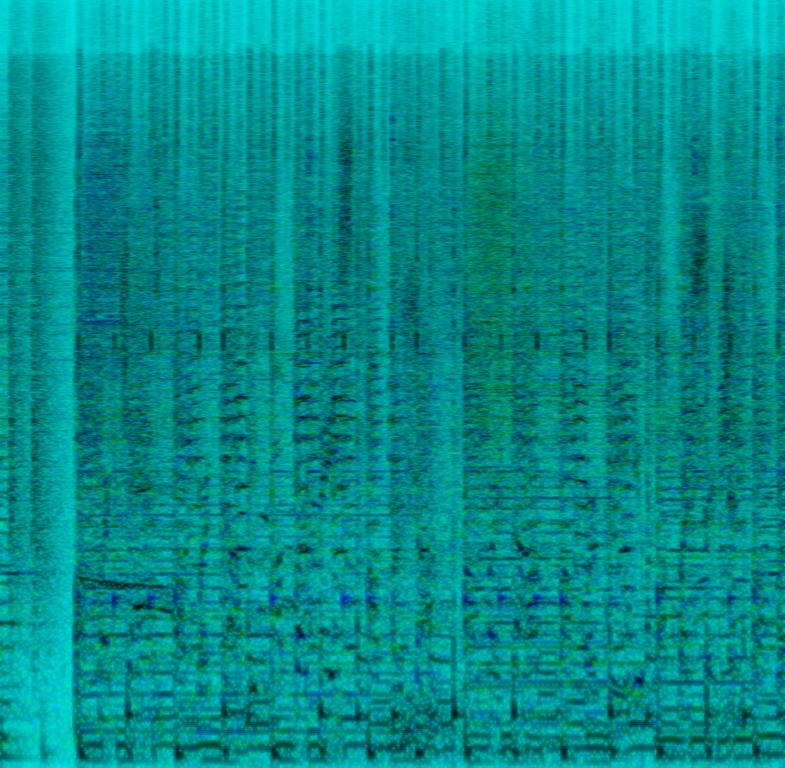
A male vocalist sings this lively pop. The tempo is fast and peppy with animated trumpets, groovy saxophone, slick drumming, funky bass line, keyboard harmony, synthesiser arrangements and electronic sounds. The song is upbeat, energetic, enthusiastic, youthful, vibrant, effervescent; passionate and electrifying. This song is Synth Pop.